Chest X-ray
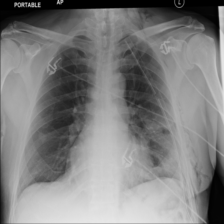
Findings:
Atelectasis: negative
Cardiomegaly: negative
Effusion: negative
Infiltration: negative
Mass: negative
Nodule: negative
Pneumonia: negative
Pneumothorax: negative
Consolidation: negative
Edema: negative
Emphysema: positive
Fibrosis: negative
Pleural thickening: negative
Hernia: negative